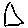
Label: triangle